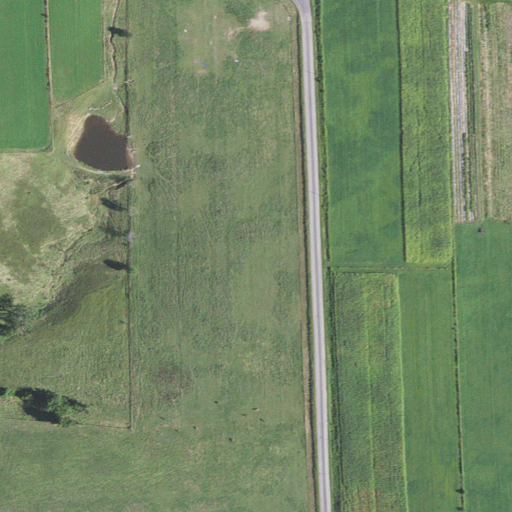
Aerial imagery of ridge(s) in Wisconsin named Dorset Ridge containing pasture, cultivated crops, open development, and low intensity development